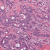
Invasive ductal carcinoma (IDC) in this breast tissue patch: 1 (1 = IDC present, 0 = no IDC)